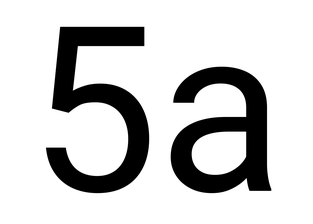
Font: Roboto_Regular